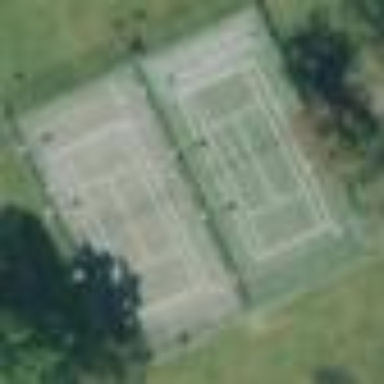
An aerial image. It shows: Concrete tennis court enclosed by chain link fence.